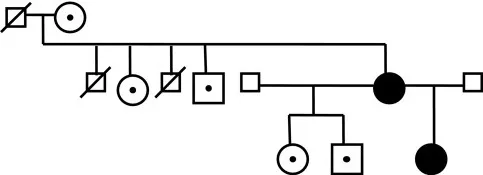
A; Canadian multigenerational FPLD3 kindred. Darkened symbols indicate affected individuals, each of whom was later confirmed to be heterozygous for the respective PPARG nonsense mutation. Dots inside white symbols indicate normal PPARG genotype. Subject identification number and age in years are shown below the appropriate symbols.
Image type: radiology (x_ray)